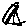
Label: triangle